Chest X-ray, PA view. Patient: 63 years old, sex F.
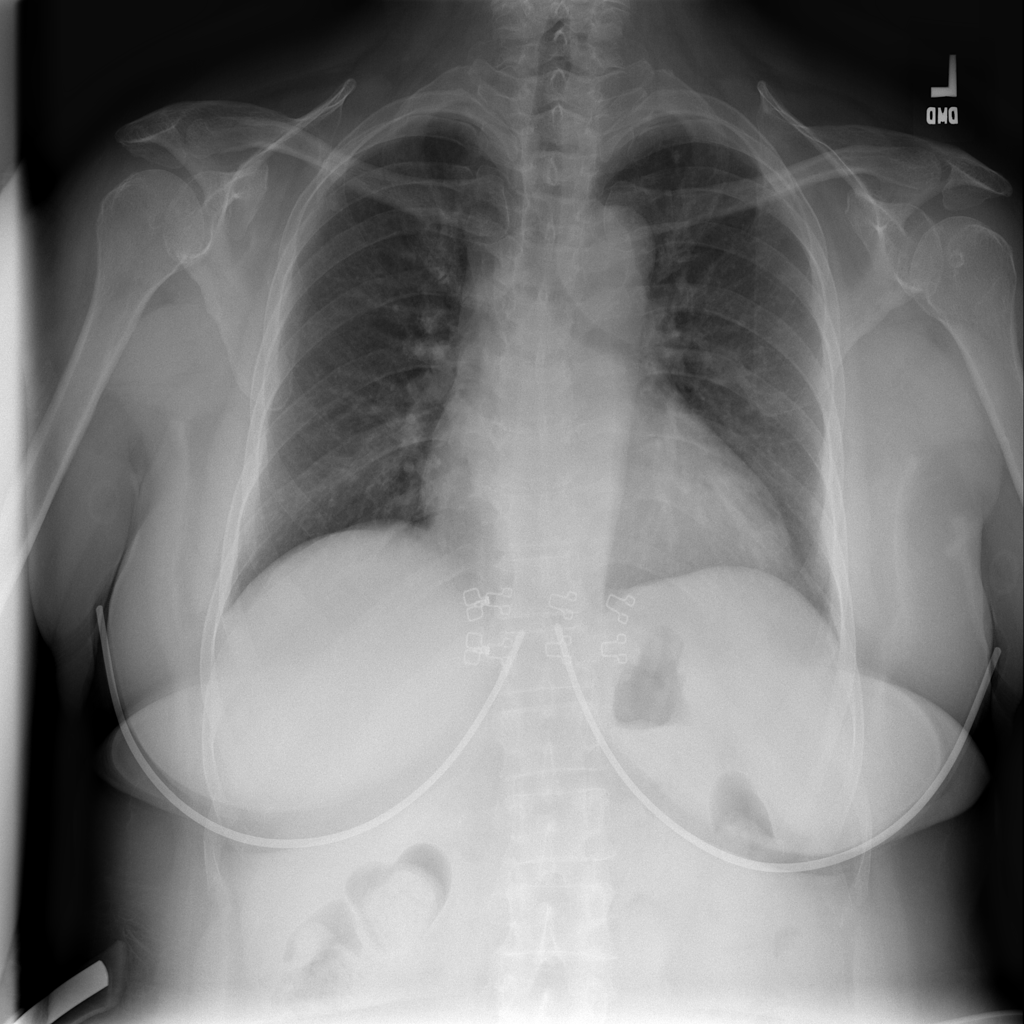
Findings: Nodule